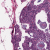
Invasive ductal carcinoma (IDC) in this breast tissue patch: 0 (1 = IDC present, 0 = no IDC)